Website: lowes
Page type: delivery-shipping
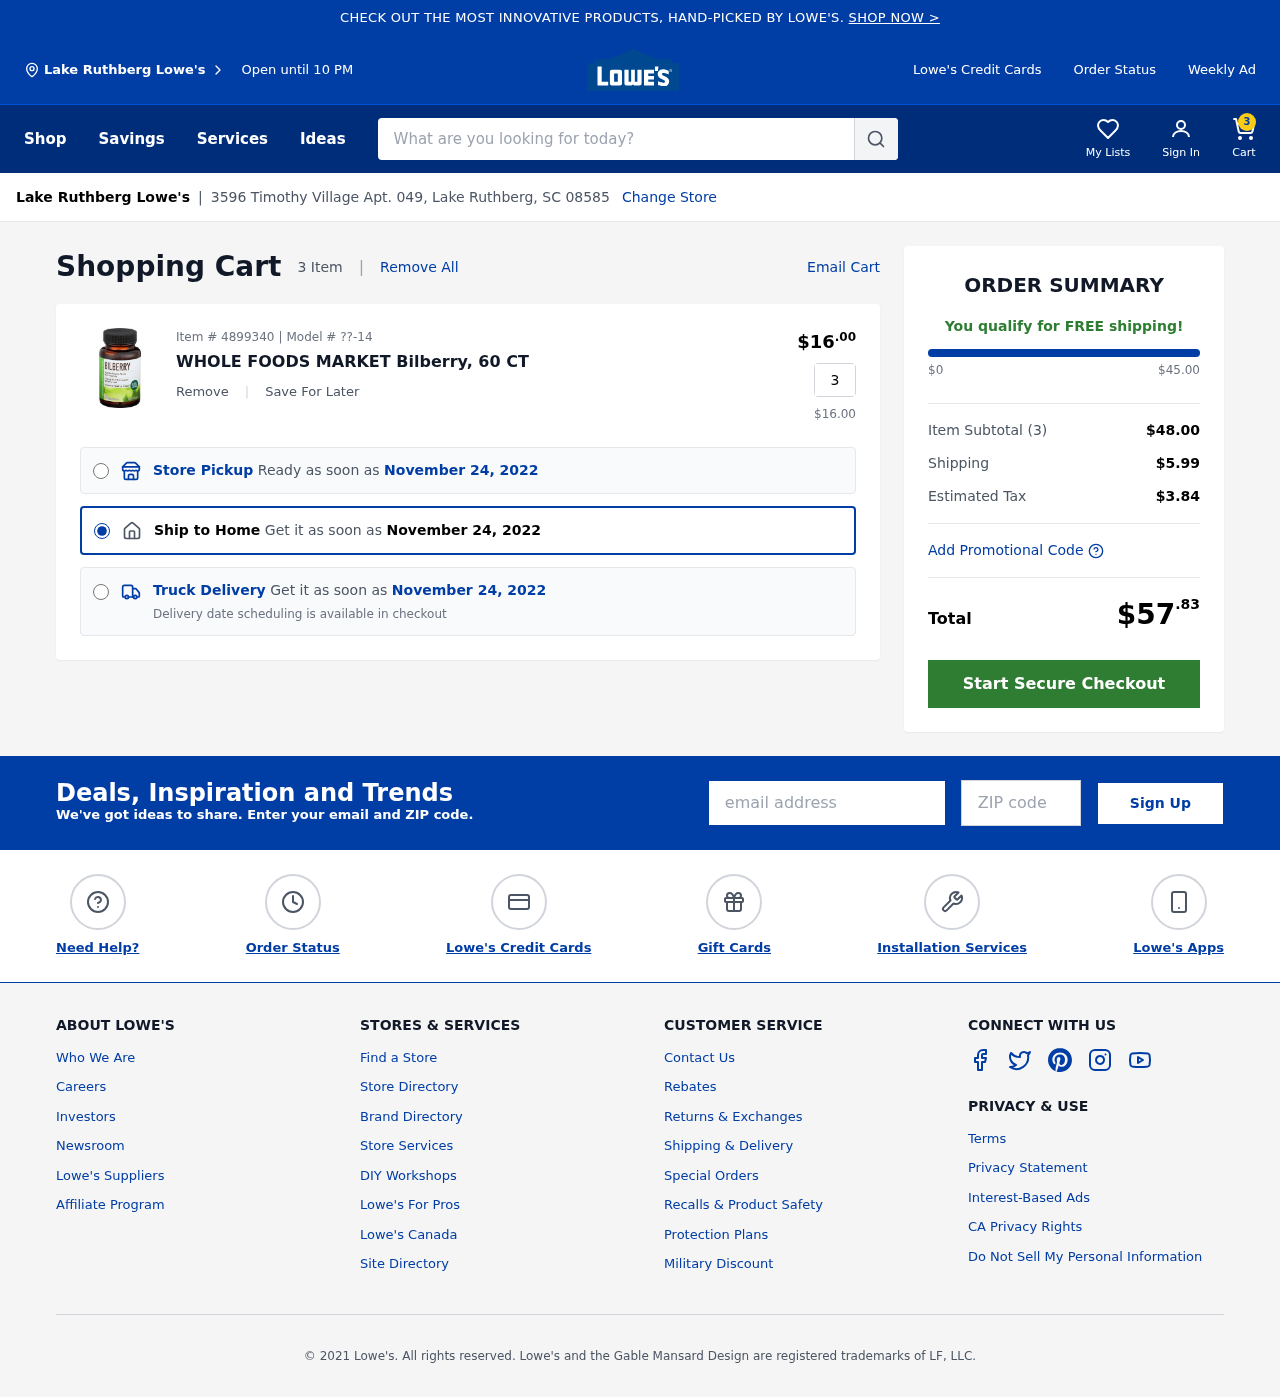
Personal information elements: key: PII_CITY
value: Lake Ruthberg
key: PII_EMAIL
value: brian.tran@gmail.com
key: PII_POSTCODE
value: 08585
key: PII_STREET
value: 3596 Timothy Village Apt. 049
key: PII_CITY2
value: Lake Ruthberg
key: PII_CITY_STATE_ZIP
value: Lake Ruthberg, SC 08585
Product elements: key: PRODUCT1_NAME
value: WHOLE FOODS MARKET Bilberry, 60 CT
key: PRODUCT1_PRICE
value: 16
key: PRODUCT1_QUANTITY
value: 3
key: PRODUCT1_MODEL
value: ??-14
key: PRODUCT1_PRICE2
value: $16.00
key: PRODUCT1_ITEM_NUMBER
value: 4899340
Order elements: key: ORDER_NUM_ITEMS
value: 3
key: ORDER_DELIVERY_DATE
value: November 24, 2022
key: ORDER_DELIVERY_DATE2
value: November 24, 2022
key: ORDER_DELIVERY_DATE3
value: November 24, 2022
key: ORDER_SUBTOTAL
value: $48.00
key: ORDER_SHIPPING_COST
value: $5.99
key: ORDER_TAX
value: $3.84
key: ORDER_TOTAL
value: $57.83
Search elements: key: HEADER_SEARCH
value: What are you looking for today?